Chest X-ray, AP view. Patient: 20 years old, sex M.
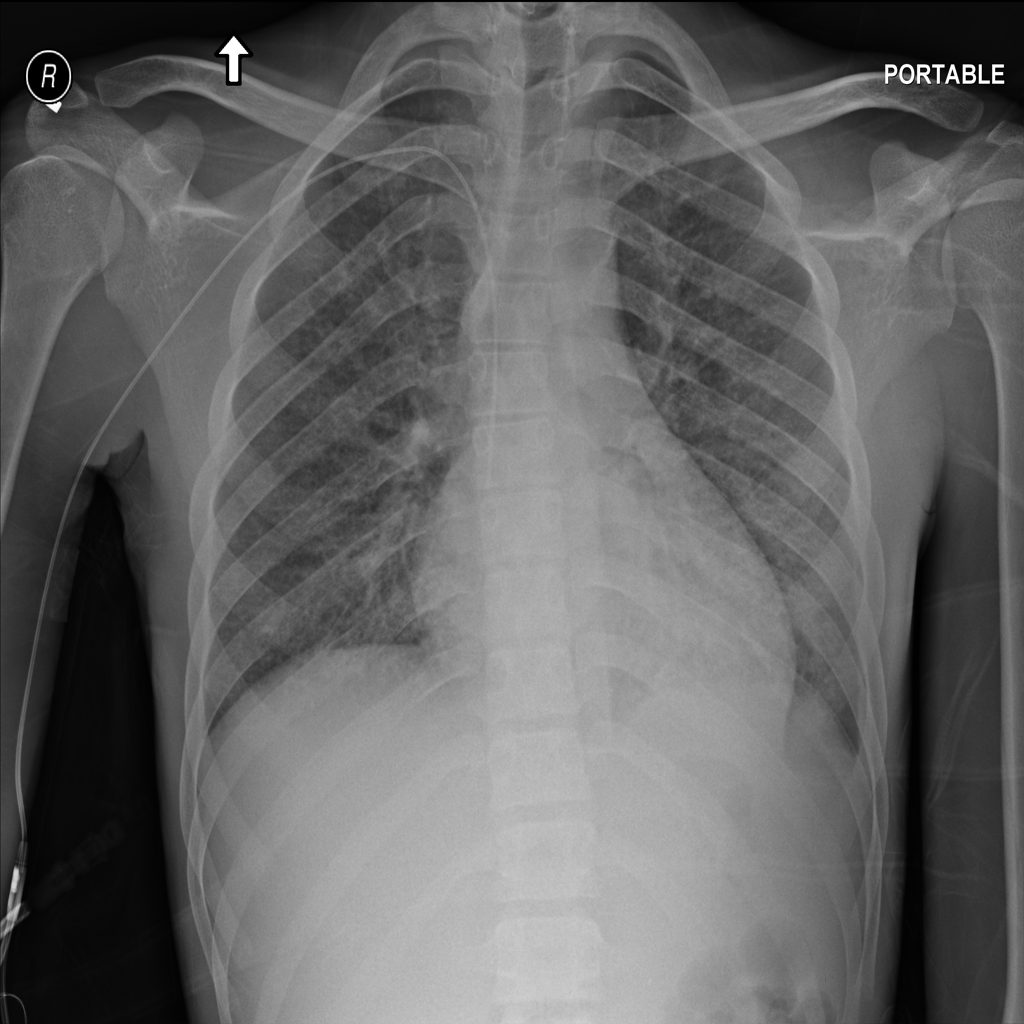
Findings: No Finding